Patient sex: M
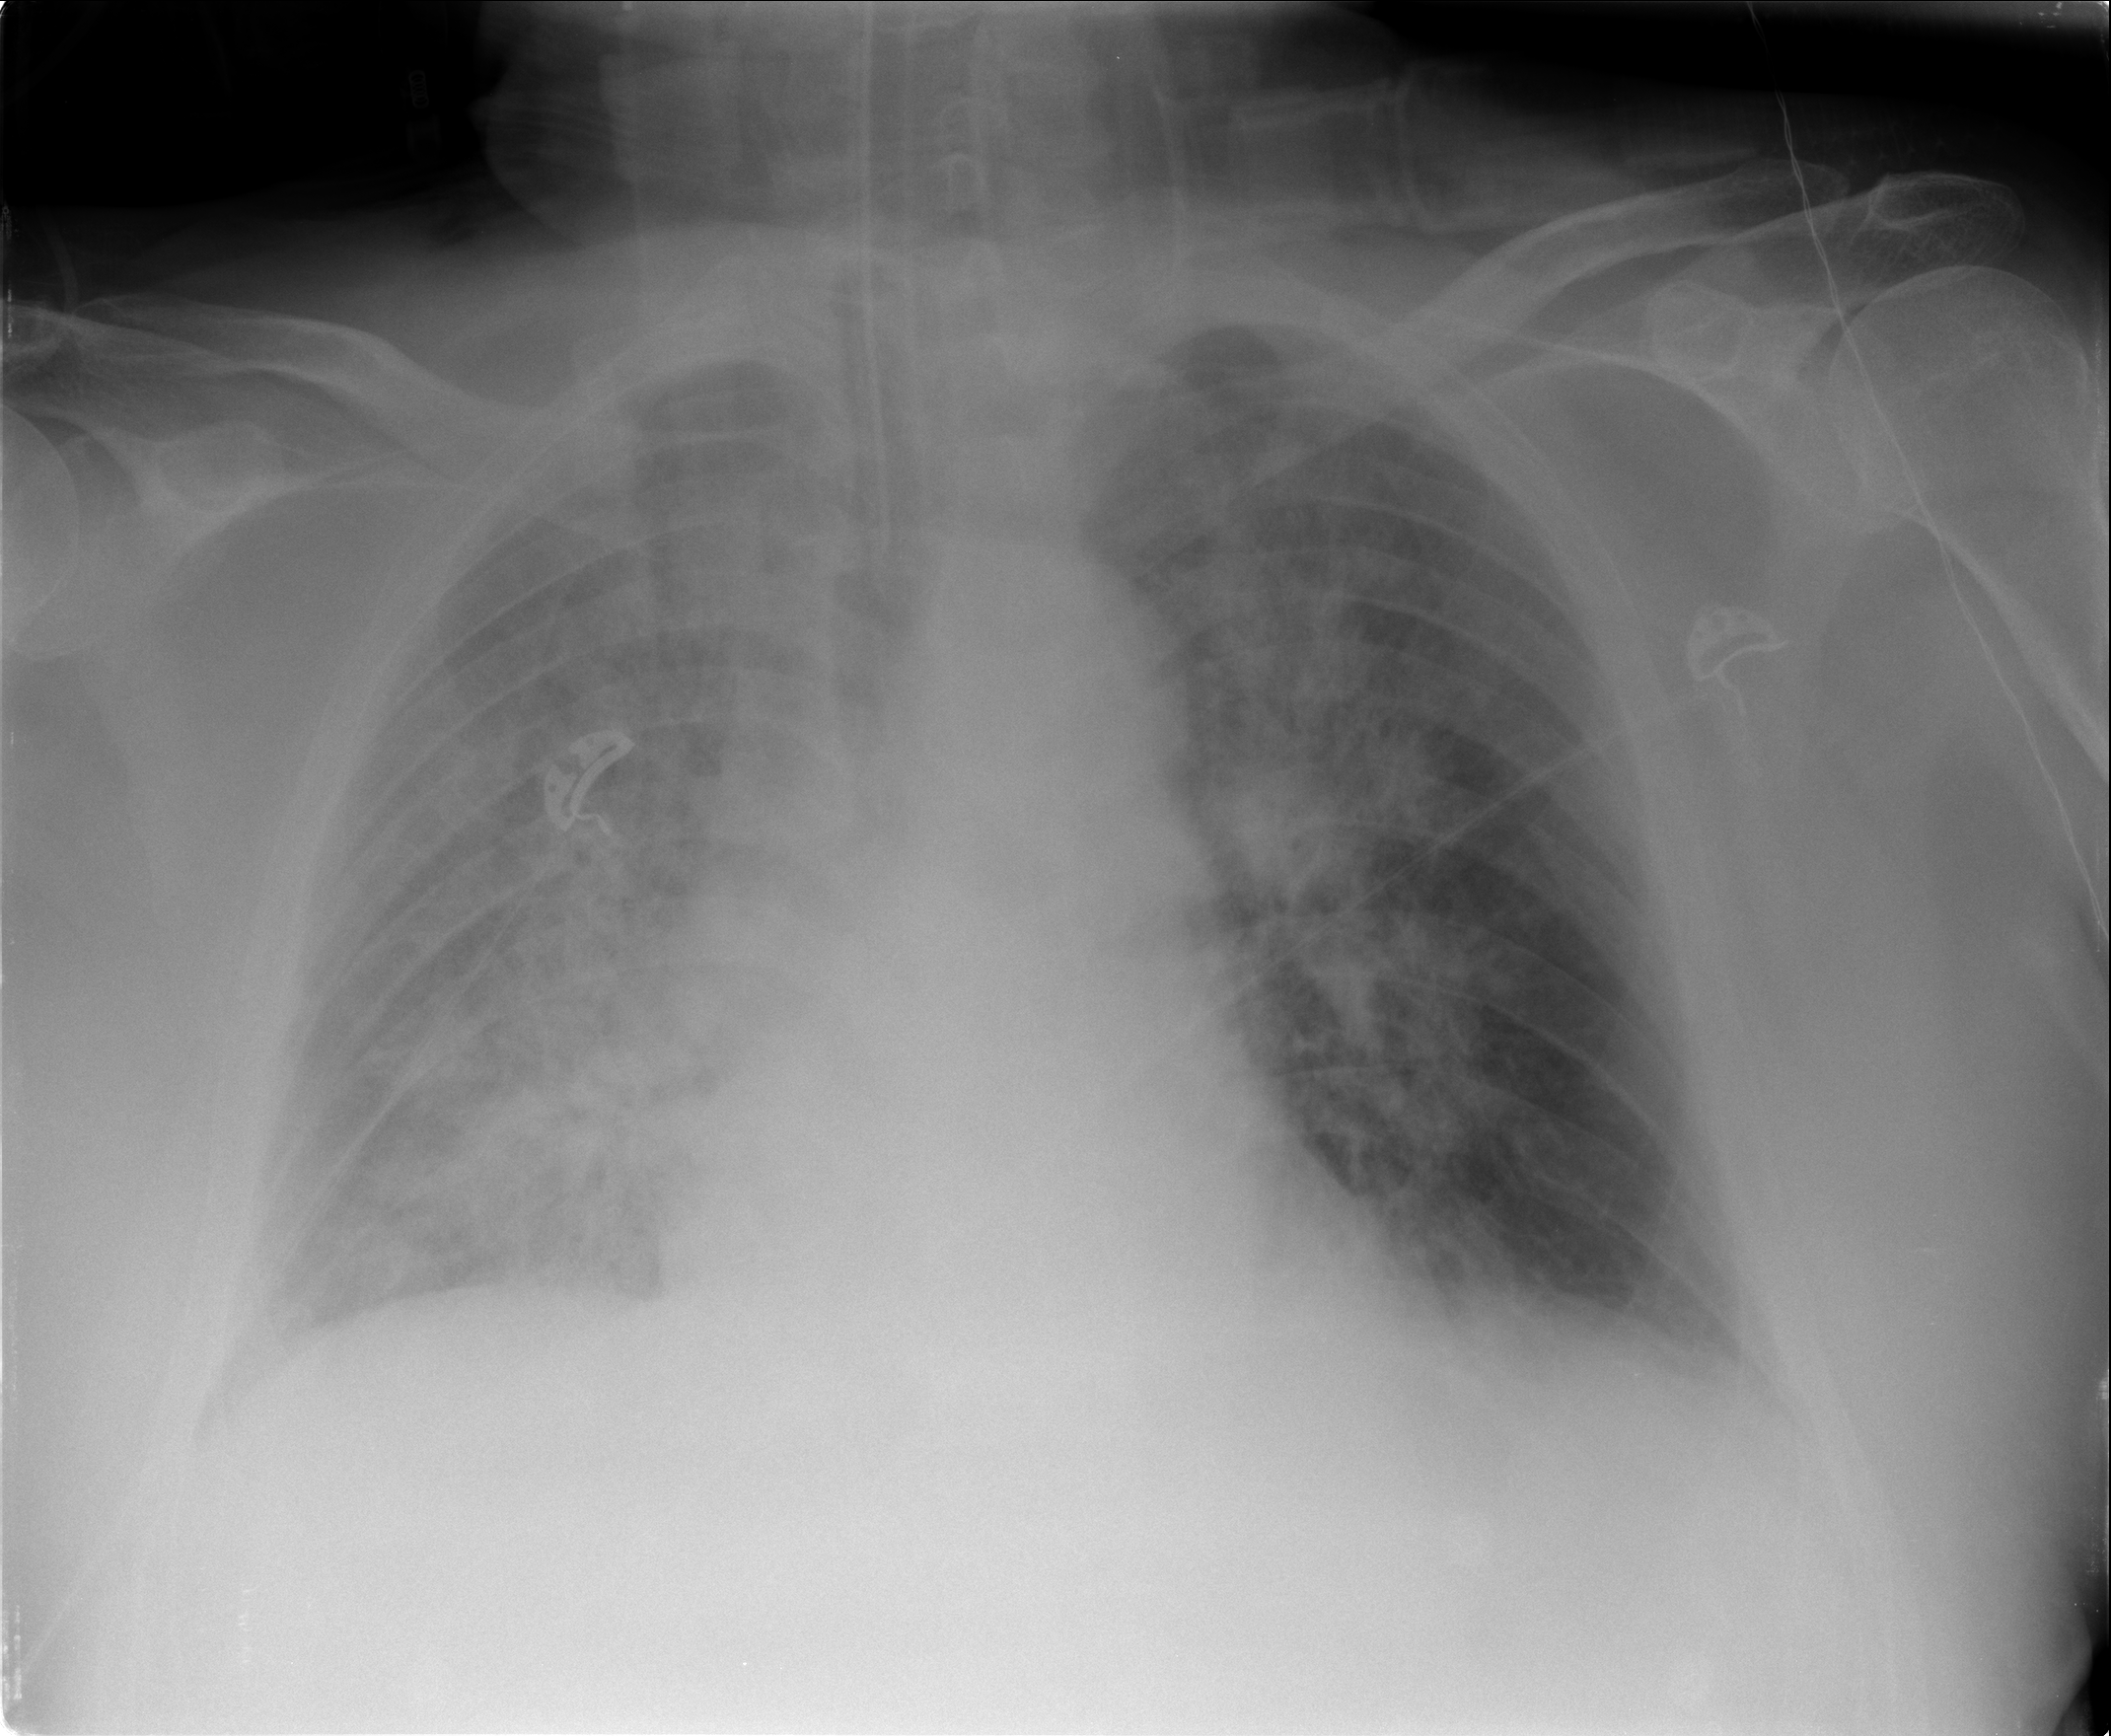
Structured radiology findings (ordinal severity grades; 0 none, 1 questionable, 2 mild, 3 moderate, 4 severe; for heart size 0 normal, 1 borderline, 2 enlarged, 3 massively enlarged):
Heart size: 0
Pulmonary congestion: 2
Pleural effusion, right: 2
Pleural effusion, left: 2
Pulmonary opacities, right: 4
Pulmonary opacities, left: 3
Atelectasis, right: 3
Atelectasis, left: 2